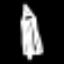
Label: pencil